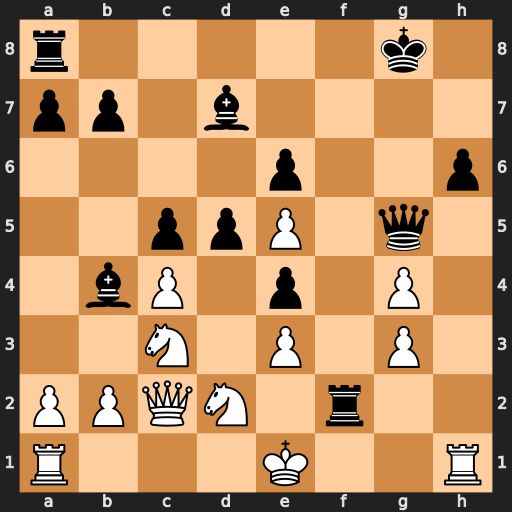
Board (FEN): r5k1/pp1b4/4p2p/2ppP1q1/1bP1p1P1/2N1P1P1/PPQN1r2/R3K2R
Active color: w
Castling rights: KQ
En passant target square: -
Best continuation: Kxf2 Rf8+ Kg2